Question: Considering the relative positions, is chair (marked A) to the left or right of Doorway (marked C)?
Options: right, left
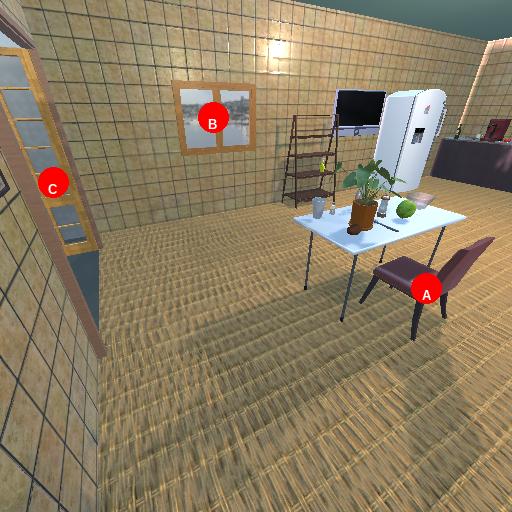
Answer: right